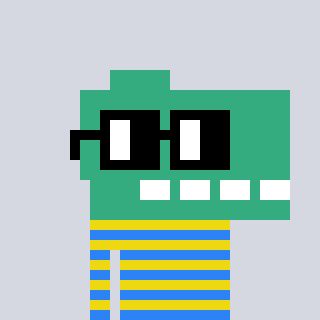
a pixel art character with square black glasses, a dino-shaped head and a yellow-colored body on a cool background